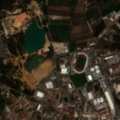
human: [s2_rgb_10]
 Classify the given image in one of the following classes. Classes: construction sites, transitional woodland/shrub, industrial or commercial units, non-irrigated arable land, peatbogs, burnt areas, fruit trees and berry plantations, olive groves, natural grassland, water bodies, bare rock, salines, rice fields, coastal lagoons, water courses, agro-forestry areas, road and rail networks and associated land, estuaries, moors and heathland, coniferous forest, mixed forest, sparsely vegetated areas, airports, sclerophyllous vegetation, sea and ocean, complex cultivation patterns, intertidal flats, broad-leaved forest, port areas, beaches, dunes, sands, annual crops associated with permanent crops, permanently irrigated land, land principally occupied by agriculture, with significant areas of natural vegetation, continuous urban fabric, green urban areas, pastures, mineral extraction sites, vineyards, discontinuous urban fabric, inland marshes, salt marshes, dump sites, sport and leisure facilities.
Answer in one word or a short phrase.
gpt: continuous urban fabric, discontinuous urban fabric, industrial or commercial units, mineral extraction sites, complex cultivation patterns, land principally occupied by agriculture, with significant areas of natural vegetation, broad-leaved forest, mixed forest